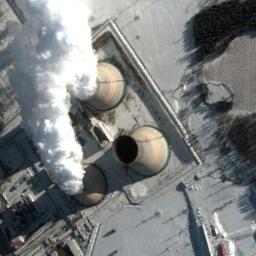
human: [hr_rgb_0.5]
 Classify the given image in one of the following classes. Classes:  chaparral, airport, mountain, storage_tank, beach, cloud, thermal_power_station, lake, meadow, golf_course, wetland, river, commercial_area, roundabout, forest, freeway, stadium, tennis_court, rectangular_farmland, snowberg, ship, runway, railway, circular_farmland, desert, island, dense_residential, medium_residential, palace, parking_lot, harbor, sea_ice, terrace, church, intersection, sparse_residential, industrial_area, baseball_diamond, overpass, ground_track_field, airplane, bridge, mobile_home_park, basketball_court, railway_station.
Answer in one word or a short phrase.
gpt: thermal_power_station